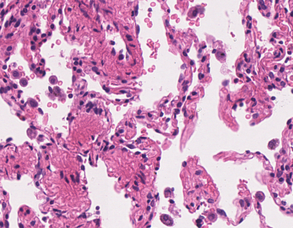
Tumor epithelial tissue: no
Tumor-associated stroma tissue: no
Normal tissue: yes